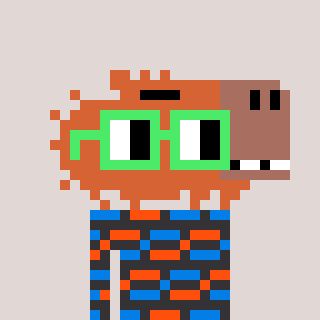
a pixel art character with square light green glasses, a capybara-shaped head and a grayscale-colored body on a warm background